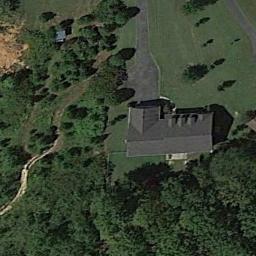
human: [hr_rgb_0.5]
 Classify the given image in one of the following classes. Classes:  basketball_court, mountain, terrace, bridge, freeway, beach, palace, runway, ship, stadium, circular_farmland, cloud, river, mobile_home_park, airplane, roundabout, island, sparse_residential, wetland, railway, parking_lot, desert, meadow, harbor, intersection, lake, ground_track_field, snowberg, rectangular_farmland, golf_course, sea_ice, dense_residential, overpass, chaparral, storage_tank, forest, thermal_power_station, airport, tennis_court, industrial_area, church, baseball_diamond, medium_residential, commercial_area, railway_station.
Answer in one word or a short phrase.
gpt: sparse_residential